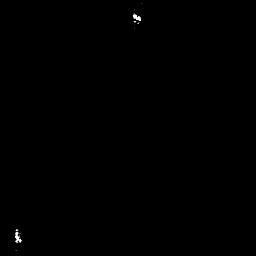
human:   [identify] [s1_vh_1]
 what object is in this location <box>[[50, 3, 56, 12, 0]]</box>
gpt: <ref>1 small ship at the top</ref>